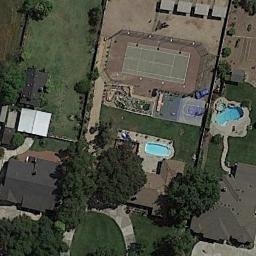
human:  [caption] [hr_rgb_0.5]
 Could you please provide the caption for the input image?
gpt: There is a tennis court on the vacant lot .

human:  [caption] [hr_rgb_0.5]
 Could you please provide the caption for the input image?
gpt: Many trees are around the tennis court .

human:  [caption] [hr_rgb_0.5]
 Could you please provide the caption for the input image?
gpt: The tennis court is on the grass next to some buildings and trees .

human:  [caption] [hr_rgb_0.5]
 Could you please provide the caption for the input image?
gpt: Tennis court and swimming pool in the middle of a residential area surrounded by trees .

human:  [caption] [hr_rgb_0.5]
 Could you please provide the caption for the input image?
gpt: There are some green lawns and trees beside the tennis court .